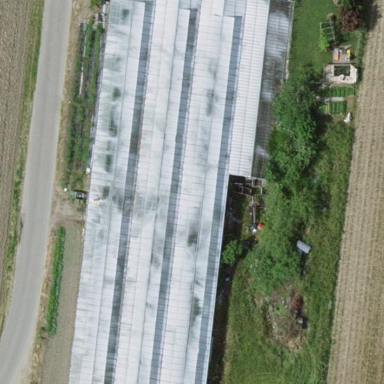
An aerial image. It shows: Greenhouse used for horticulture.